Question: Is there a way to create a circled UIView with two different colors,
like this:

The circle should be divided as you can see on the image (border).
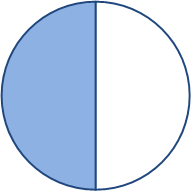
Answer: Subclass 'UIView' and implement the 'drawRect:' method.
Here is code to draw a circle to get you started:
'''
- (void)drawRect:(CGRect)rect
{
CGContextRef ctx = UIGraphicsGetCurrentContext();
CGContextAddEllipseInRect(ctx, rect);
CGContextSetFillColor(ctx, CGColorGetComponents([[UIColor blueColor] CGColor]));
CGContextFillPath(ctx);
}
'''
also, take a look at <URL>